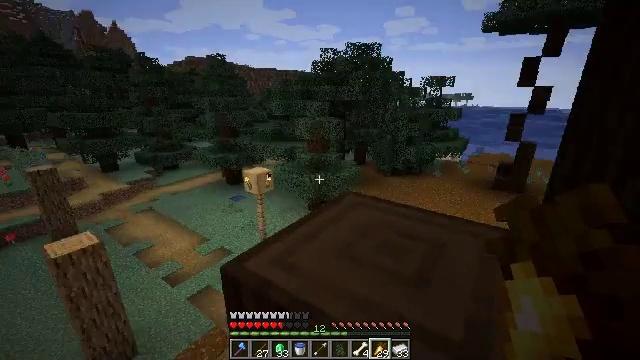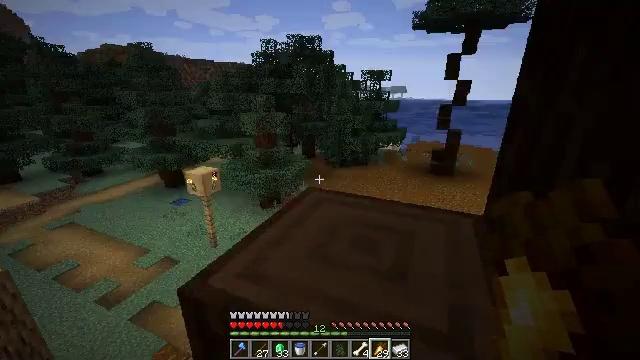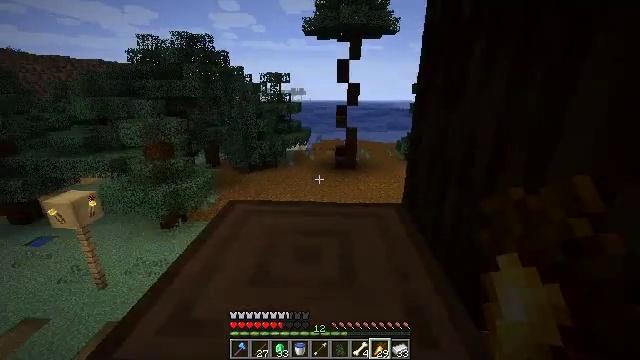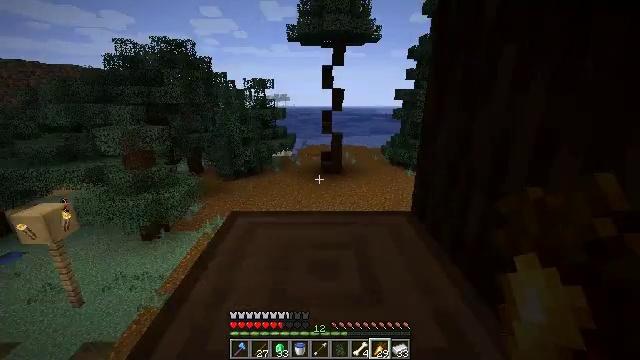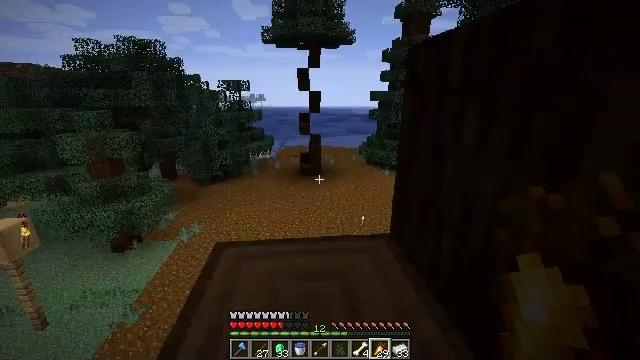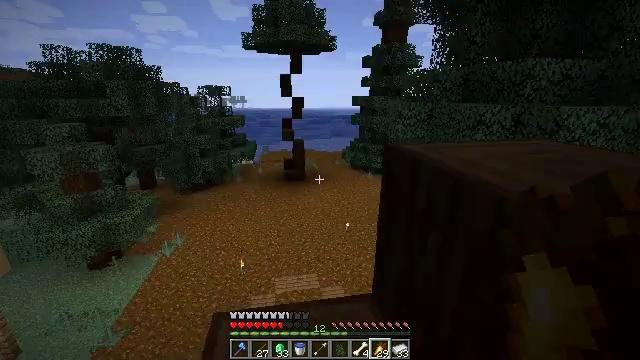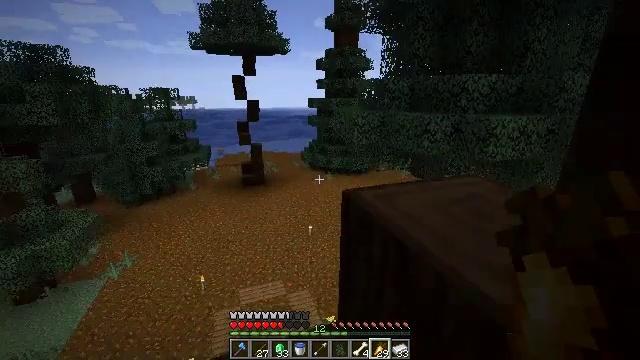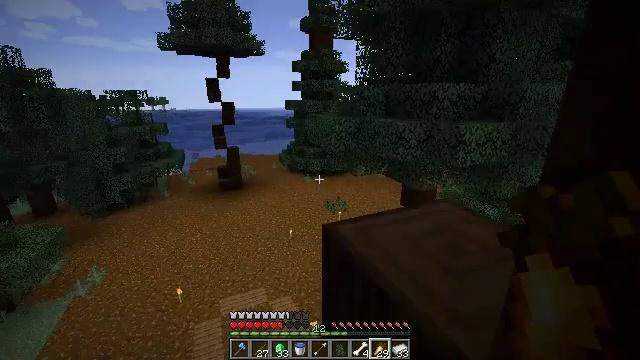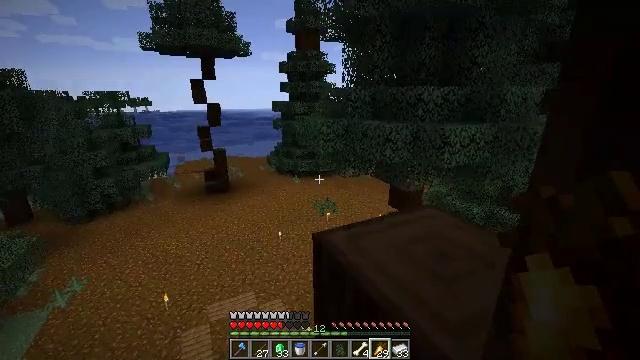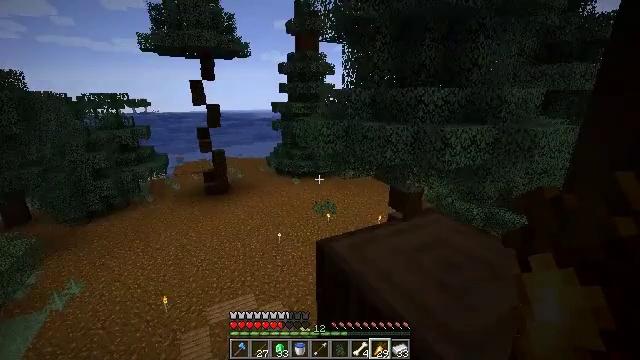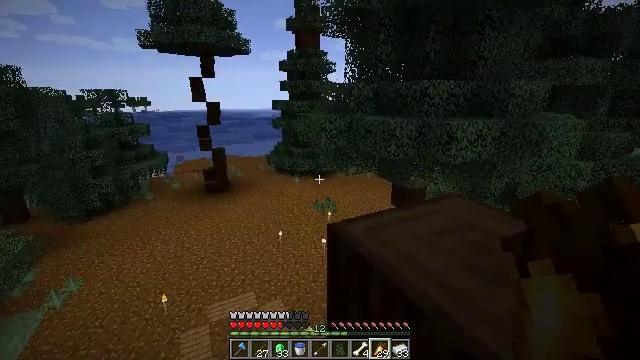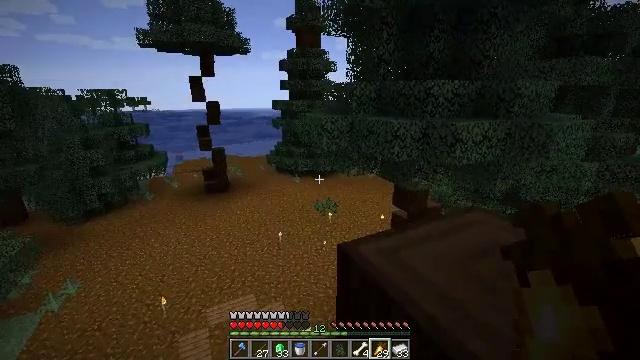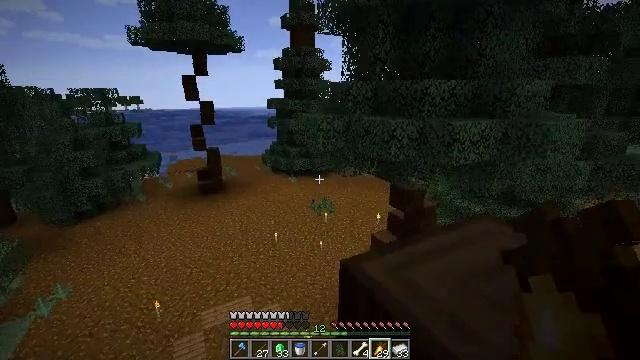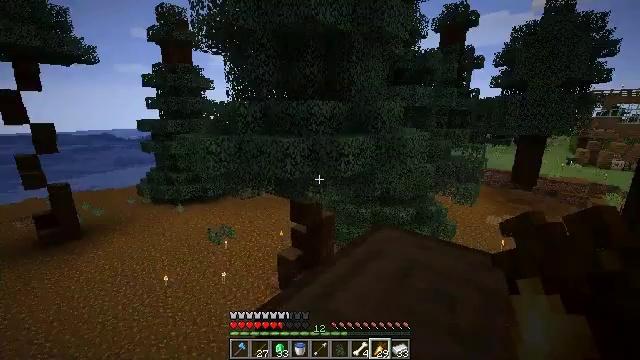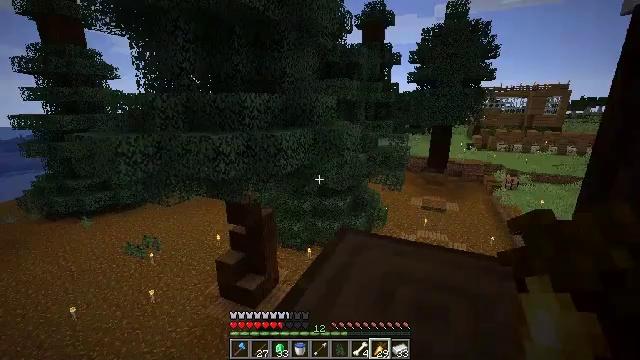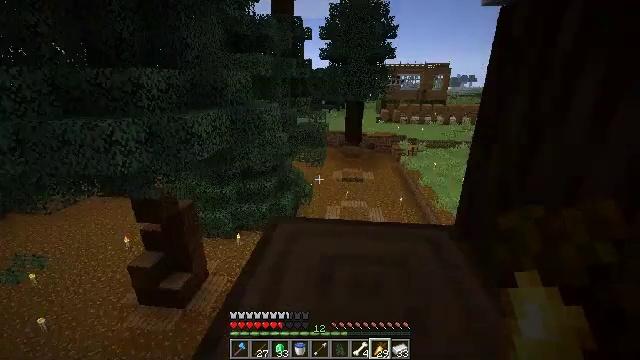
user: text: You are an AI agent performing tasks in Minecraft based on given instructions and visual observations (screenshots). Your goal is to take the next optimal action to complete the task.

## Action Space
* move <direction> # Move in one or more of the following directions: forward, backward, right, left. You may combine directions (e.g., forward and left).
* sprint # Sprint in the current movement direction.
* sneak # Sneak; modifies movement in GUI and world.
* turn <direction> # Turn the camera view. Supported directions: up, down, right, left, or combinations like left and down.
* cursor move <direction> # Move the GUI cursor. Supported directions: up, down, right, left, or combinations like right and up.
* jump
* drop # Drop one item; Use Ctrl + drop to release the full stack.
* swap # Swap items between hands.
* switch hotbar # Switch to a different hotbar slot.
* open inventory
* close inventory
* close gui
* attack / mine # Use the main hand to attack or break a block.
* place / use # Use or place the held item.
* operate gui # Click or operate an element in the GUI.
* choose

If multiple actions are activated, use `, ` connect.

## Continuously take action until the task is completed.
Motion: motion action
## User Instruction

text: Collect spruce log for building materials.
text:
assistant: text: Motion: move forward, turn right and down
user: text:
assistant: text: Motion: move forward, turn right
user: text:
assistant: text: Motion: move forward, turn right and up
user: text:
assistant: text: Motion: move forward, turn right, jump
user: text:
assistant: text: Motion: move forward, turn right, jump
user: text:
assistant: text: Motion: move forward, turn right, jump
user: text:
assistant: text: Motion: move forward, turn right
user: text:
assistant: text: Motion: move forward and move left, turn right
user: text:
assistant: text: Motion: move forward and move left
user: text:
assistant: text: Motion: move forward and move left
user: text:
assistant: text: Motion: move forward
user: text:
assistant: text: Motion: move forward, turn right
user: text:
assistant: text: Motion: move forward, turn right and up
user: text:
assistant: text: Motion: move forward, turn right and down
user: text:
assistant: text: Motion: move forward, turn right and down, jump
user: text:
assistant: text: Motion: move forward, turn right, jump
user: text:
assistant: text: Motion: move forward, turn right and down, jump
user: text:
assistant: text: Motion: move forward, turn right and down
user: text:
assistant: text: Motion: move forward, turn right
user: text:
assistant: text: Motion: move forward, turn right
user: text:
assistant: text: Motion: move forward, turn right
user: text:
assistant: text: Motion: move forward, turn right and up
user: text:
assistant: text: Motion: move forward, turn right
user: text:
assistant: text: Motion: move forward, turn up
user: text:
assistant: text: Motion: move forward
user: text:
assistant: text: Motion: move forward
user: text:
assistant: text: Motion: move forward
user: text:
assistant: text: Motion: move forward, turn right and up, jump
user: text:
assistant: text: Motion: move forward, turn right and up, jump
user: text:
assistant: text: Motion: move forward, turn right and down, jump